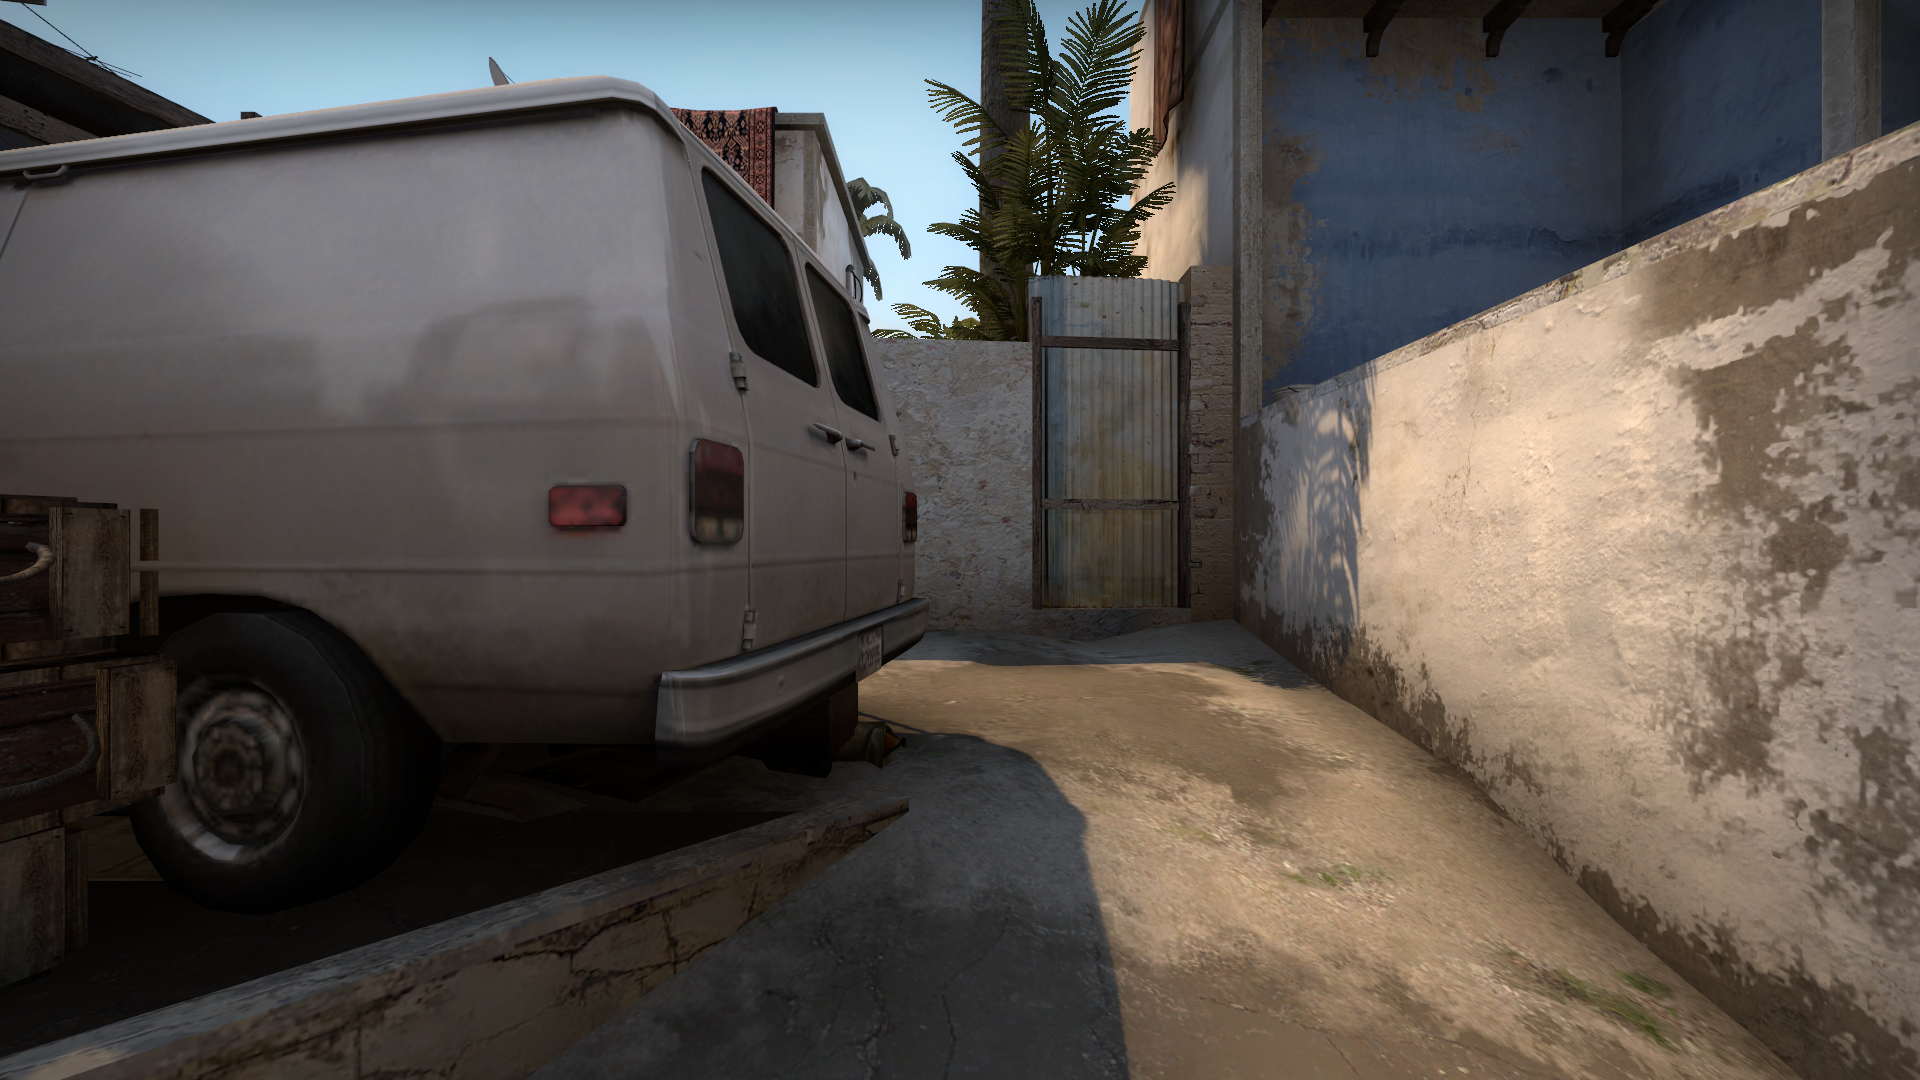
Map: de_mirage